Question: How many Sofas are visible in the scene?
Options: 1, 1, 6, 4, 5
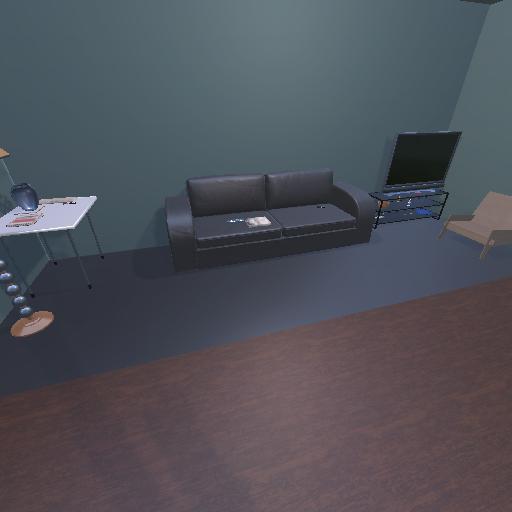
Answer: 1